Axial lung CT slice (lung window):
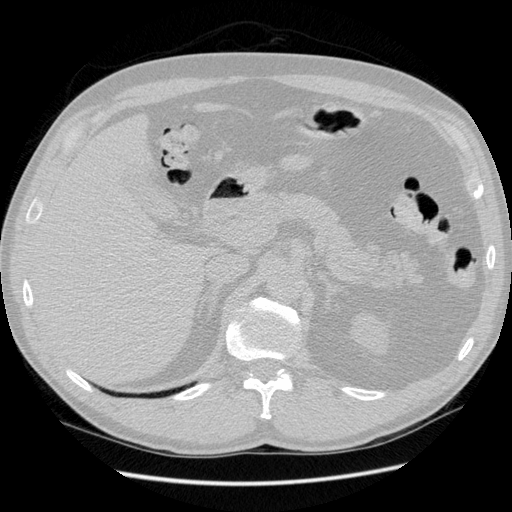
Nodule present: no